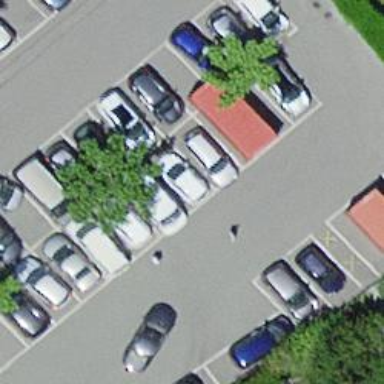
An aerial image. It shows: Charging station.